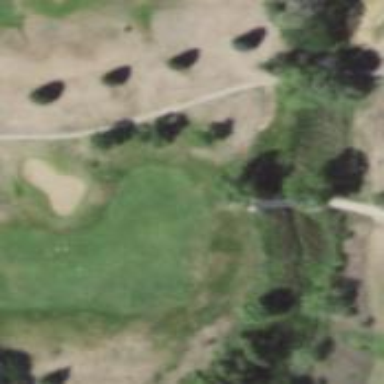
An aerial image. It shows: Driveway serving as golf cartpath.